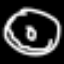
Label: donut